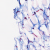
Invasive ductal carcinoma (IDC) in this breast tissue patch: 0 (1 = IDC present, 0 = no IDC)